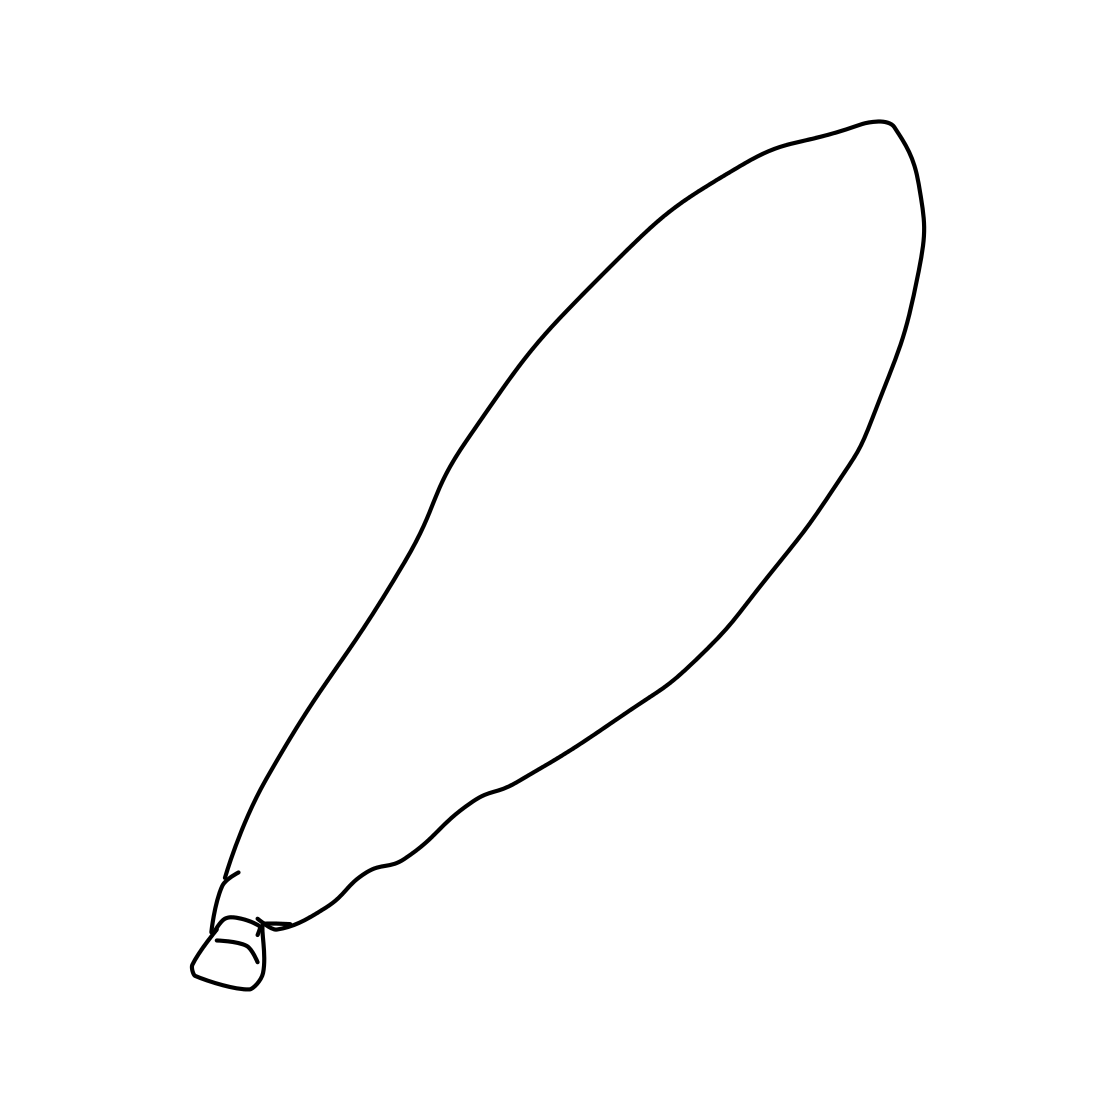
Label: baseball bat